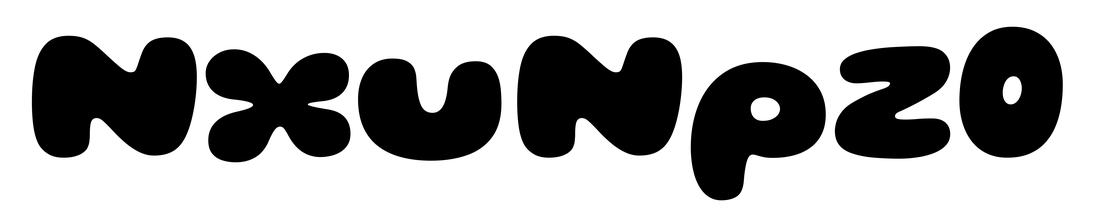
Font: Gluten_Black